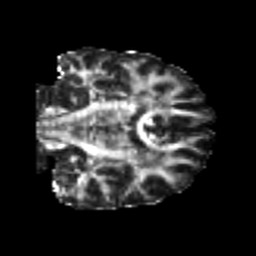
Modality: FA
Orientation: coronal
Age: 24
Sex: male
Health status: healthy
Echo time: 0.074 s